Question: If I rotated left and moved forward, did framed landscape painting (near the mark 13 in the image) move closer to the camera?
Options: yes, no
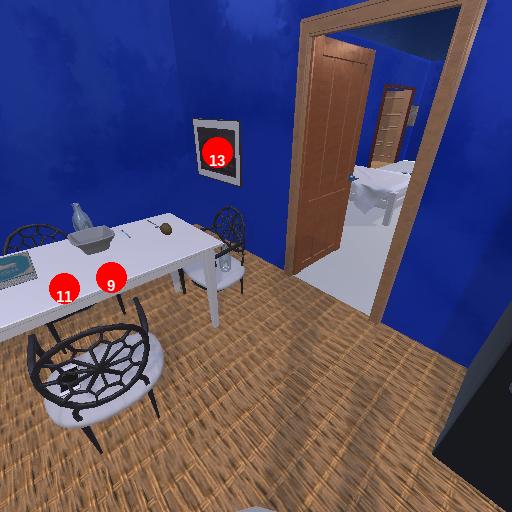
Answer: yes